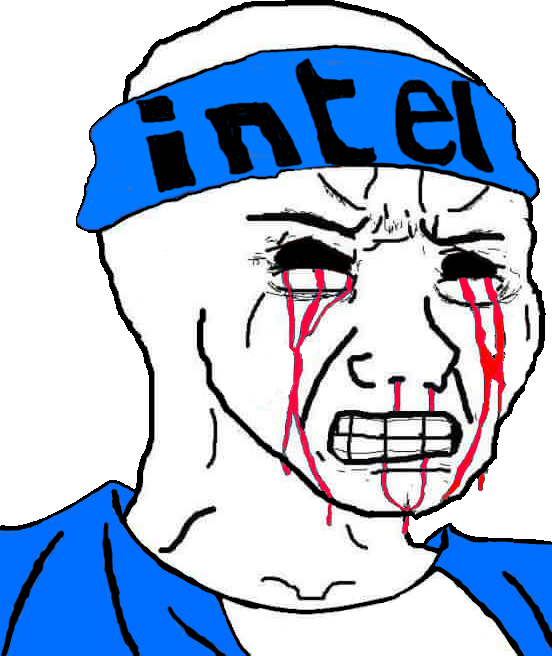
Label: 5_Crying_Wojak